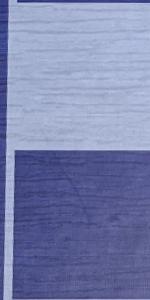
Label: Empty